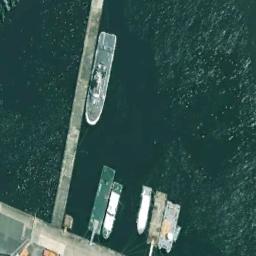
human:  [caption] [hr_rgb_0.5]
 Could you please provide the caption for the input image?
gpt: Several ships of different sizes are docked at the dock and the water is dark green .

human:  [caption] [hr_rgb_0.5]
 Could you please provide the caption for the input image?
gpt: There are many ships of different shapes and sizes at sea .

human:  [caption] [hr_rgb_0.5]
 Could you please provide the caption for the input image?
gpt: There are many green, Blue and white ships docked at the dock .

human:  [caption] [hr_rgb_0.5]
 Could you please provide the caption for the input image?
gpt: There are three ships in the blue water on the shore .

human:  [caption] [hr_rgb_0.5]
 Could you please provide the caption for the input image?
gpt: There are several ships at the harbor .